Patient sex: M
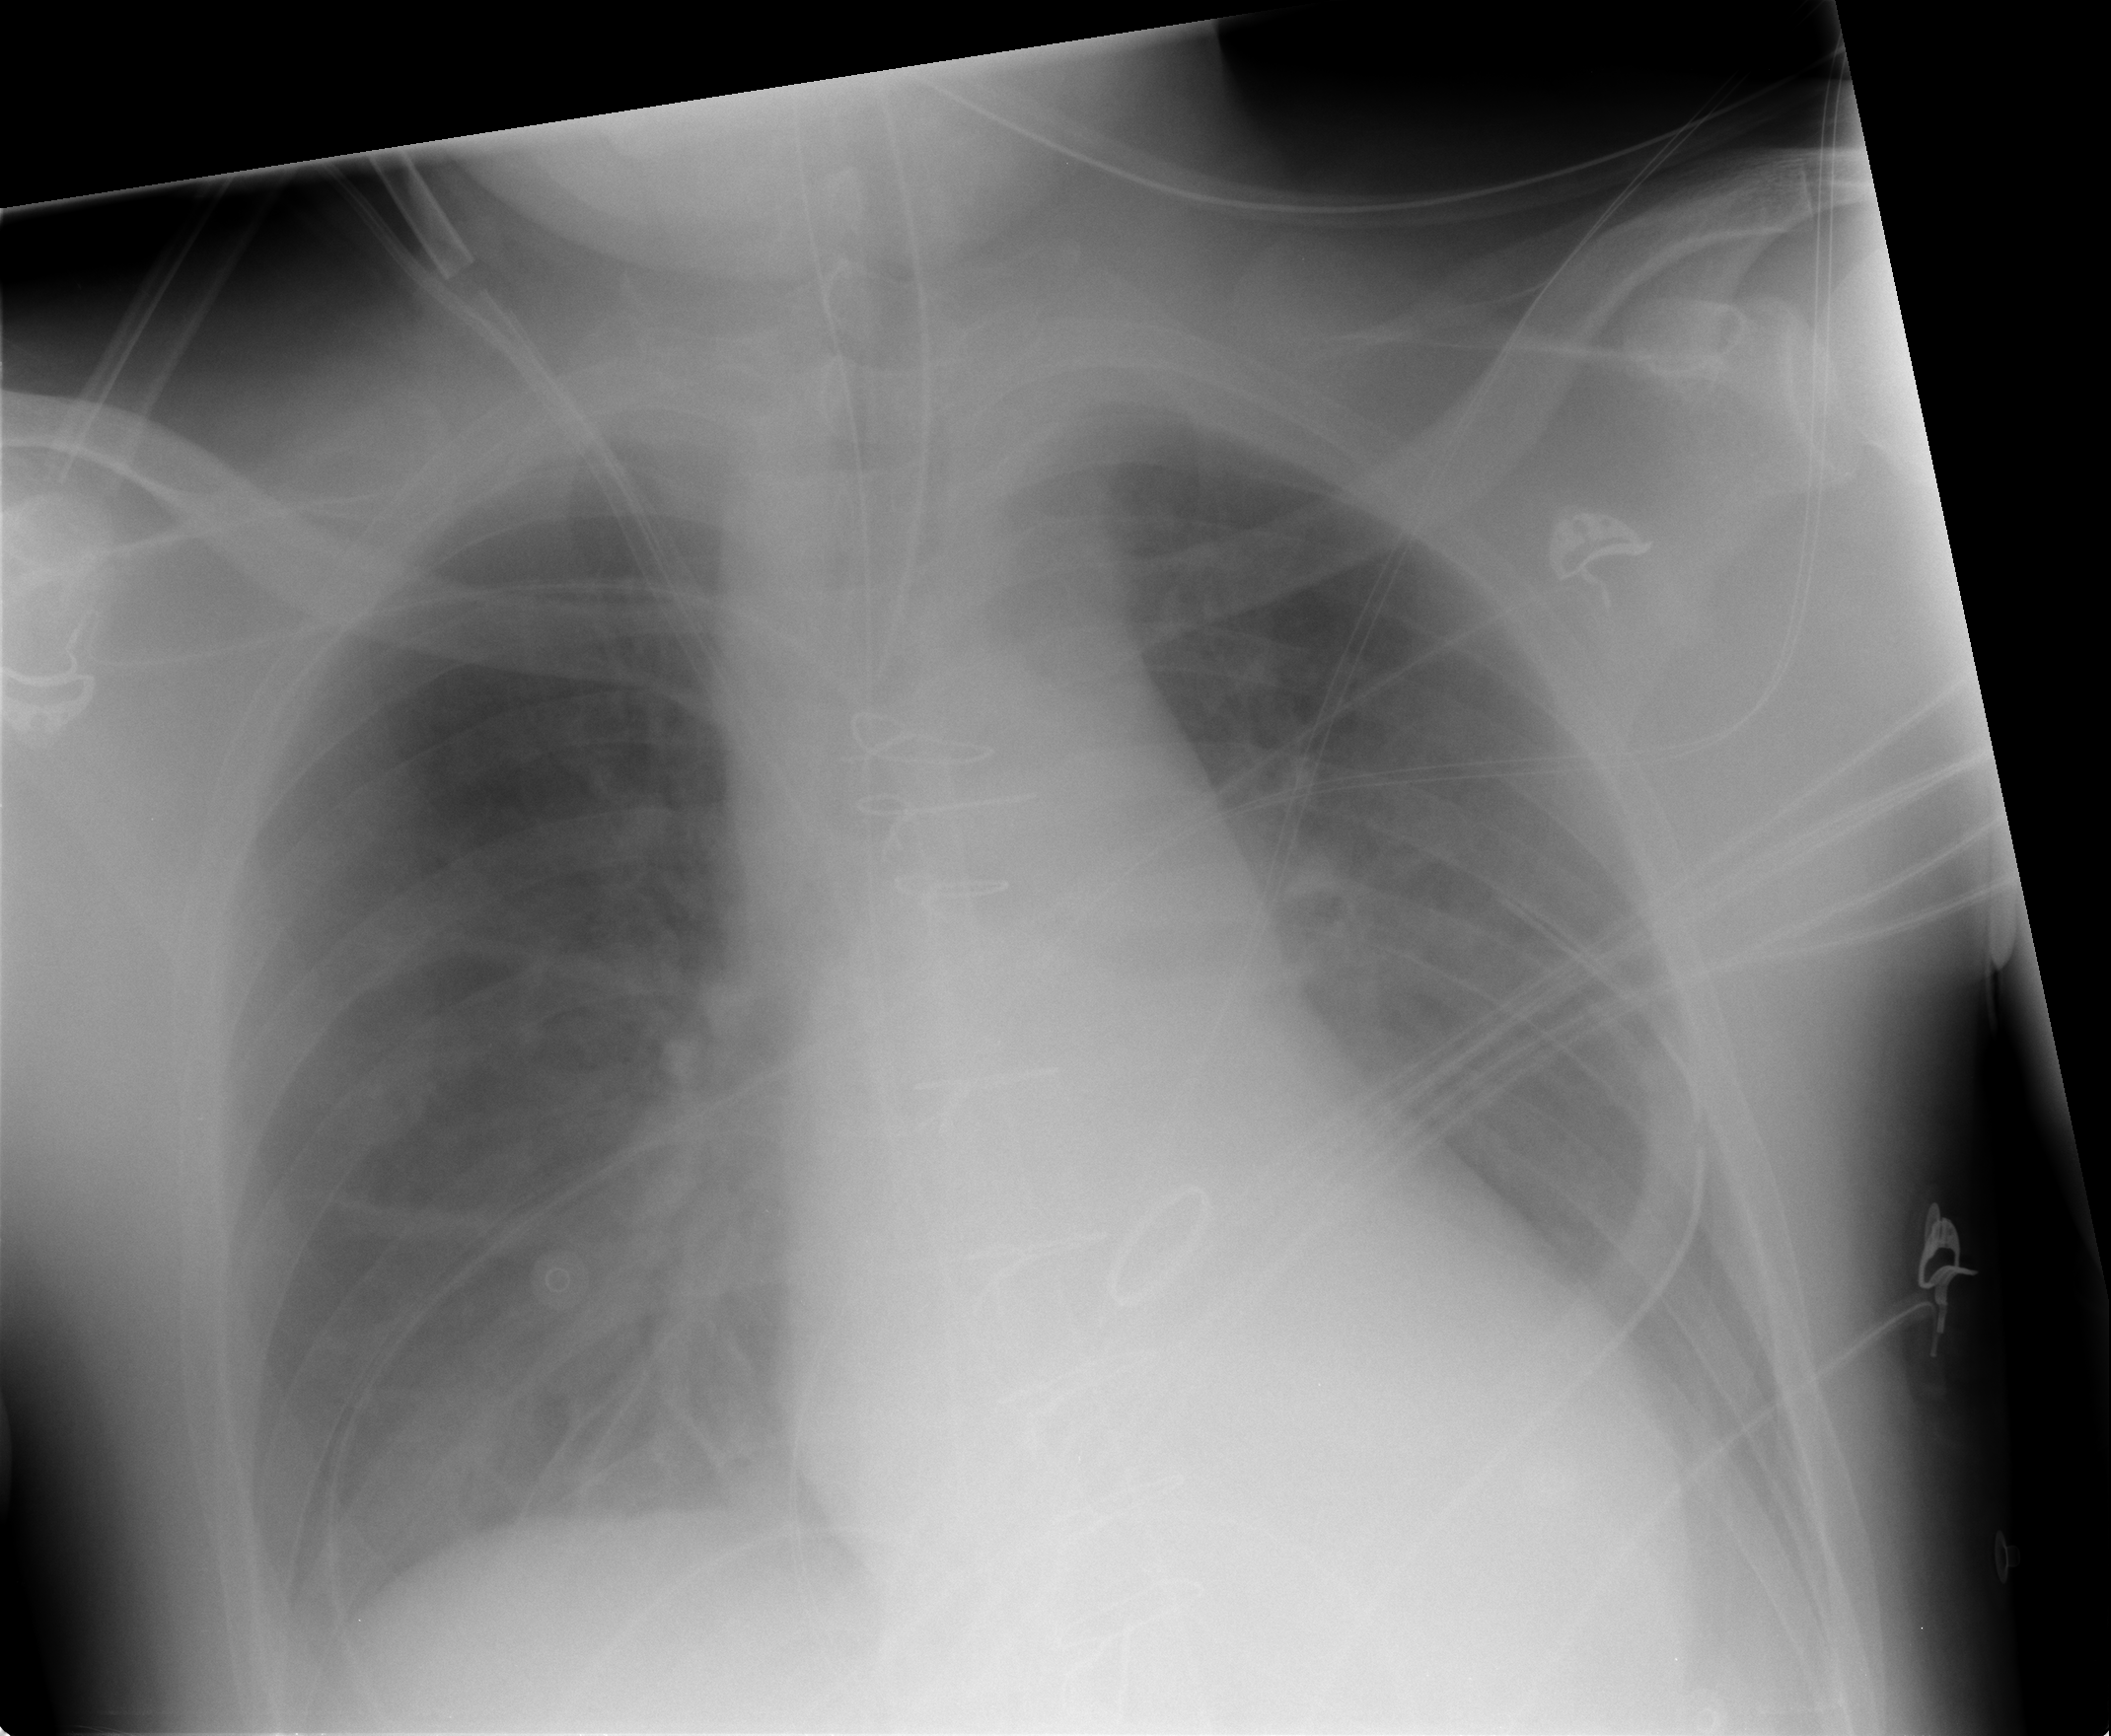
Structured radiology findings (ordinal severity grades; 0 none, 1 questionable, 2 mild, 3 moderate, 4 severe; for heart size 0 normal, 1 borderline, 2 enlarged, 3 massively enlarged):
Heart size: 0
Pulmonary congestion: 0
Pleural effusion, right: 0
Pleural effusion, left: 2
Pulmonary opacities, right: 0
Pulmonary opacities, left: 0
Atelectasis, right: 0
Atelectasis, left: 0